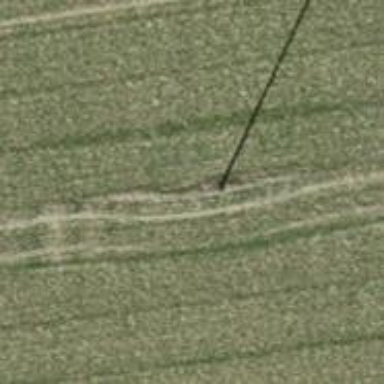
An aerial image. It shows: Power pole.